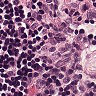
Metastatic tissue present: no